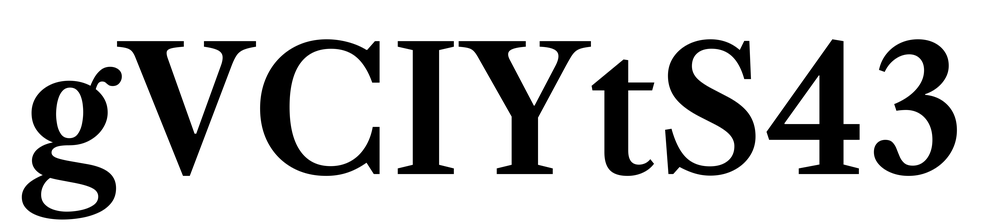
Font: LibreCaslonText_SemiBold